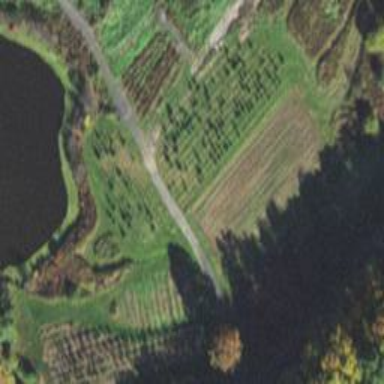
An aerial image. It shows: Plant nursery specializing in growing Christmas trees.